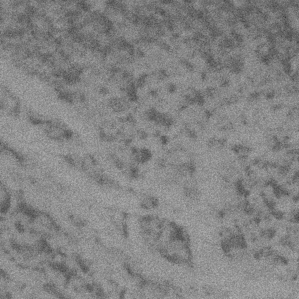
Label: frost